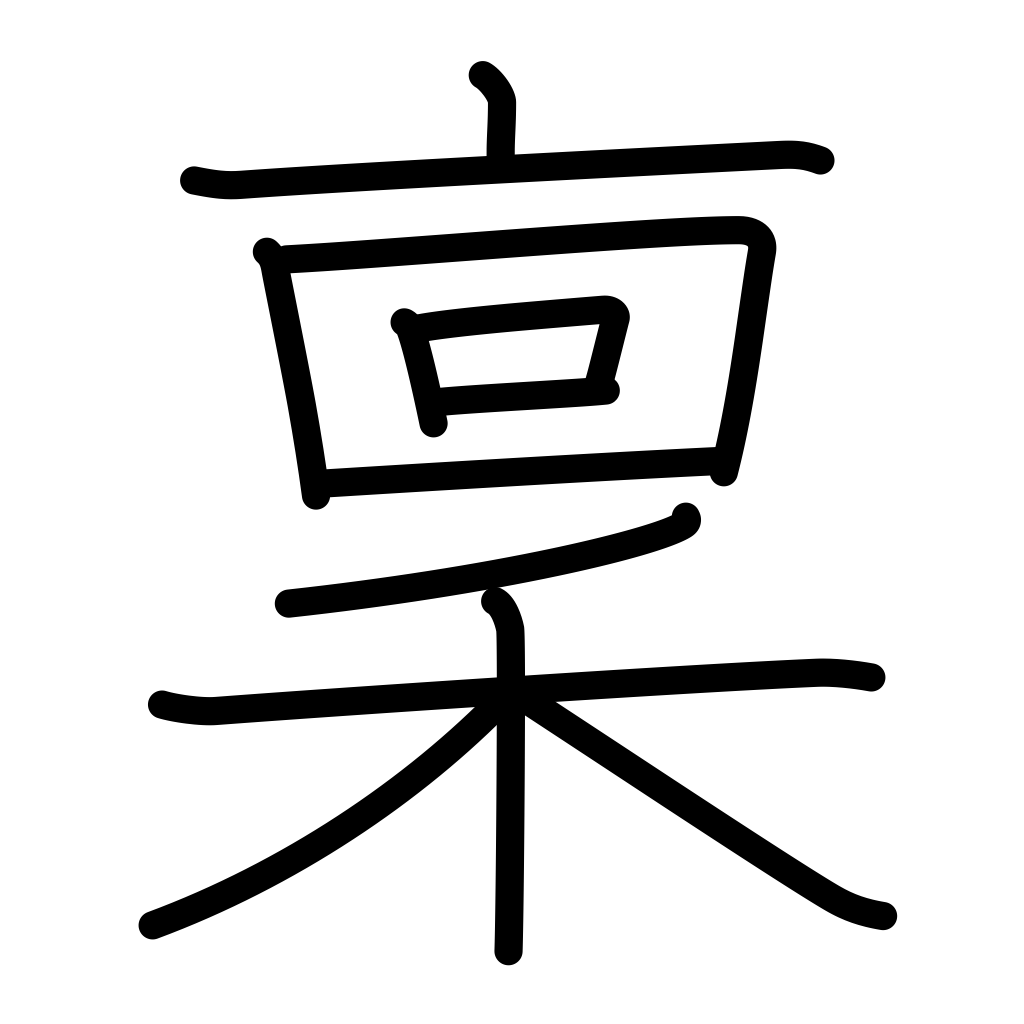
Meaning: salary in rice